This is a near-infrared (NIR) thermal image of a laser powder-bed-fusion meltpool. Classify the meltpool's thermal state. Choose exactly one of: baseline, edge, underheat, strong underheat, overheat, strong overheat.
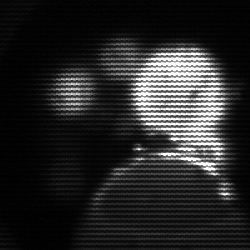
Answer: baseline